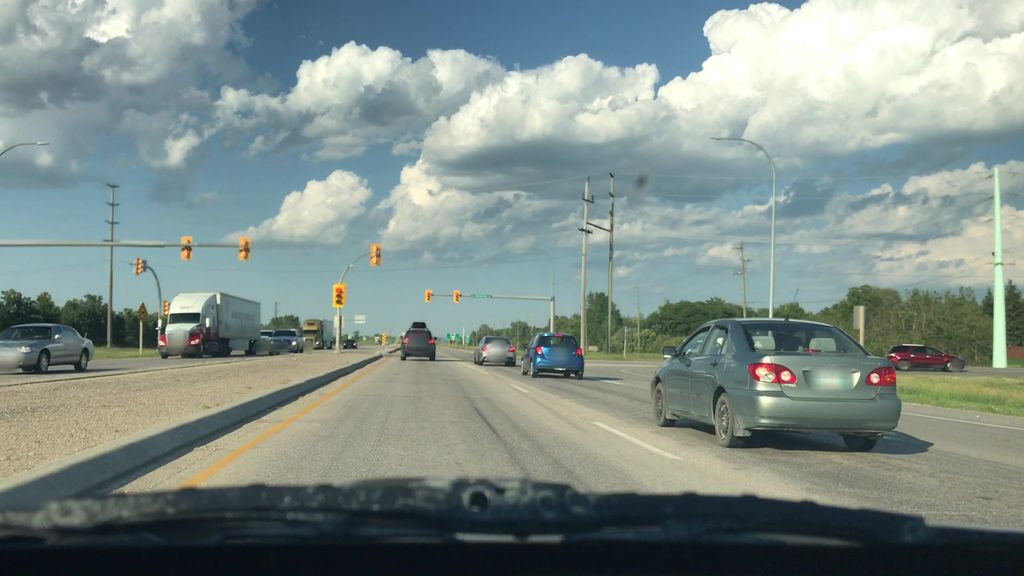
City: winnipeg